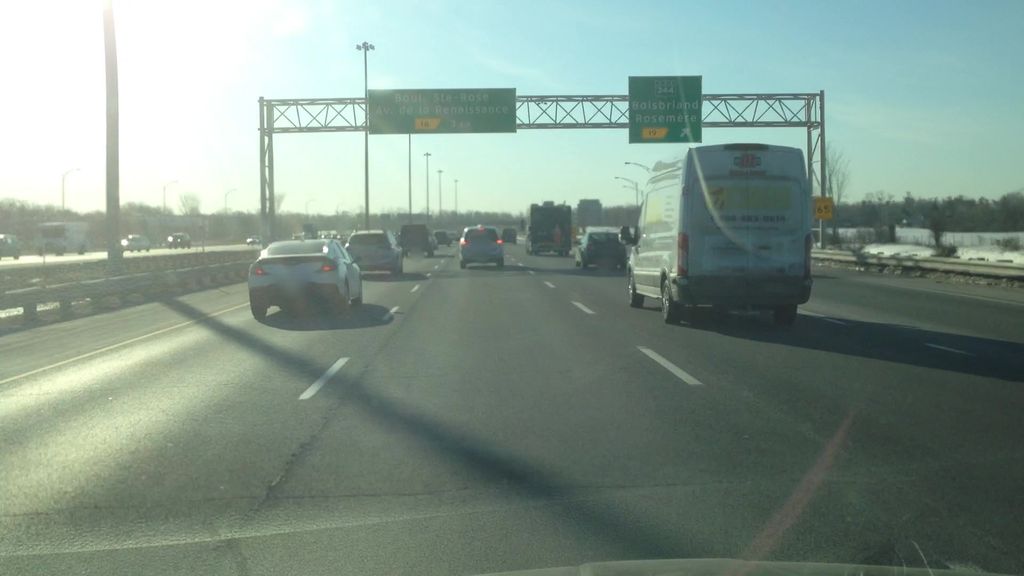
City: montreal